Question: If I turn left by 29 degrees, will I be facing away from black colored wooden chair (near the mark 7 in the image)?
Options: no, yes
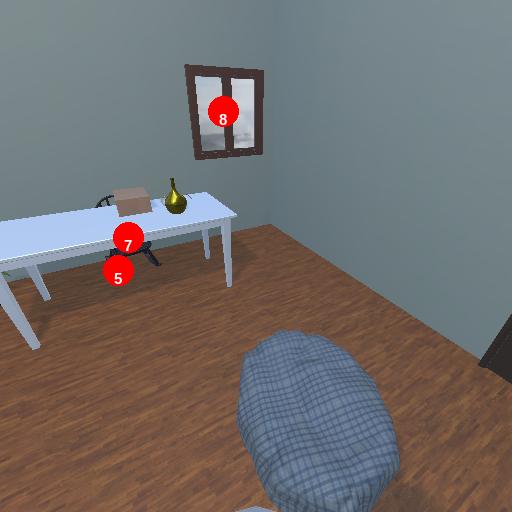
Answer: no